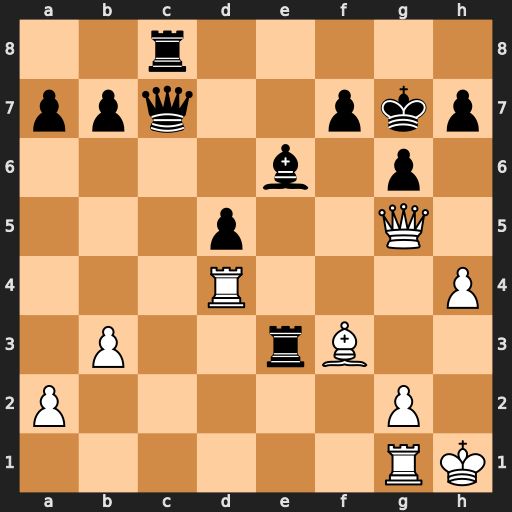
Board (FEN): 2r5/ppq2pkp/4b1p1/3p2Q1/3R3P/1P2rB2/P5P1/6RK
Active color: w
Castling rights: -
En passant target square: -
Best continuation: Qxe3